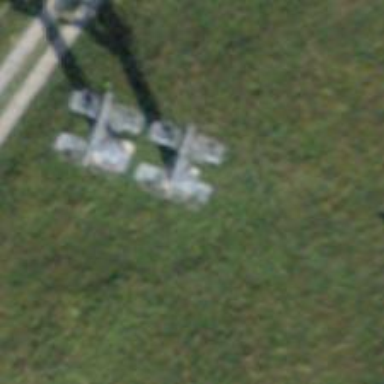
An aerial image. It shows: Chair lift captured from aerial perspective.